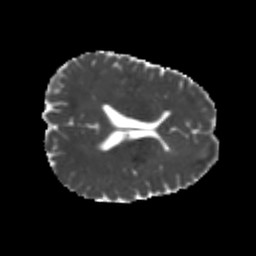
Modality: MD
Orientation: axial
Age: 21
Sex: male
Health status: healthy
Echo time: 0.074 s